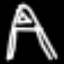
Label: The Eiffel Tower